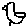
Label: bird